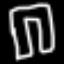
Label: pants